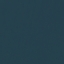
Label: SeaLake